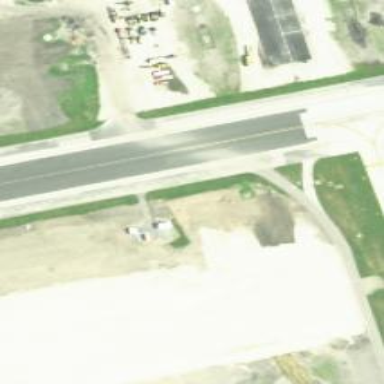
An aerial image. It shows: Image of taxiway at airport.